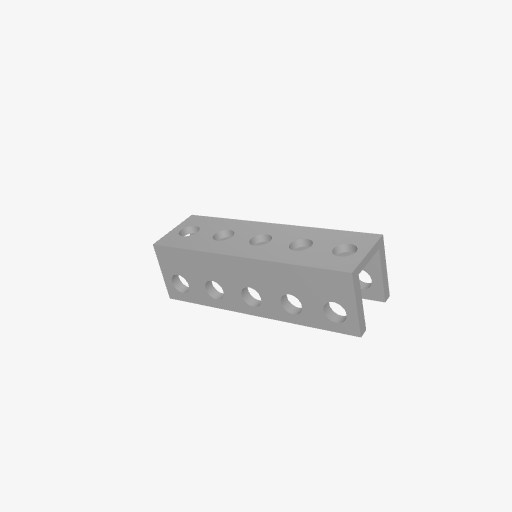
Part: UBeam5H